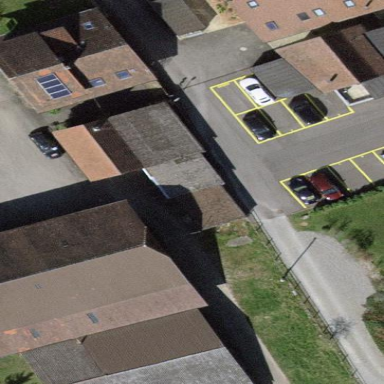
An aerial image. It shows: Shed building.